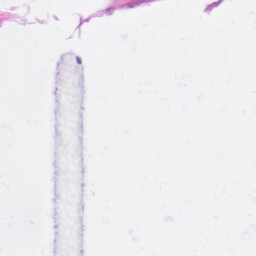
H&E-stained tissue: Heart